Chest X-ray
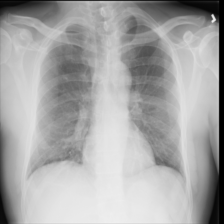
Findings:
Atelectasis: negative
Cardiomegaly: negative
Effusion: negative
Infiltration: negative
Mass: negative
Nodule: negative
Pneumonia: negative
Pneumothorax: negative
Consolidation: negative
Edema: negative
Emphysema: negative
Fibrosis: negative
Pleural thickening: negative
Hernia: negative